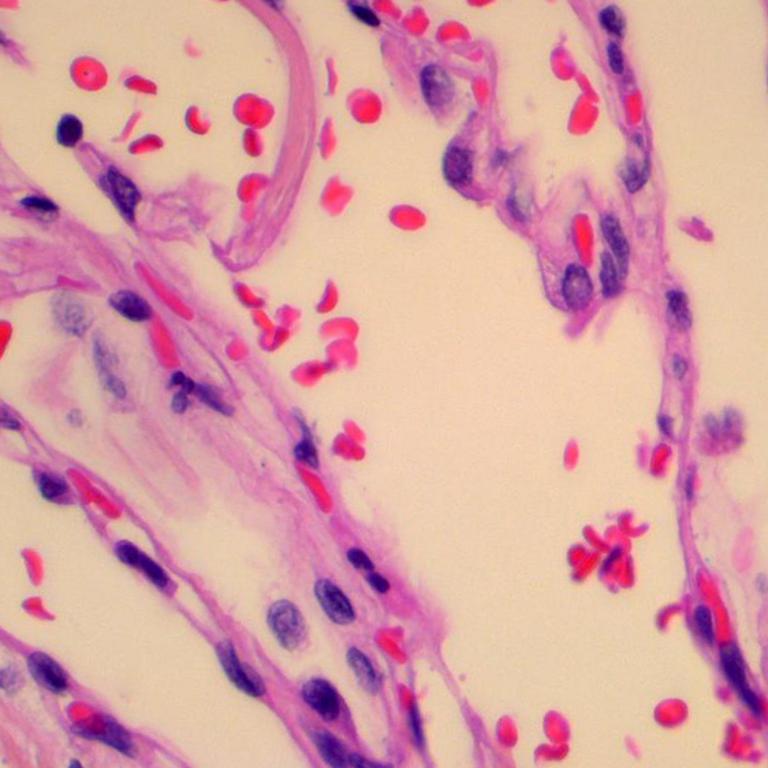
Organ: lung
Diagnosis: benign